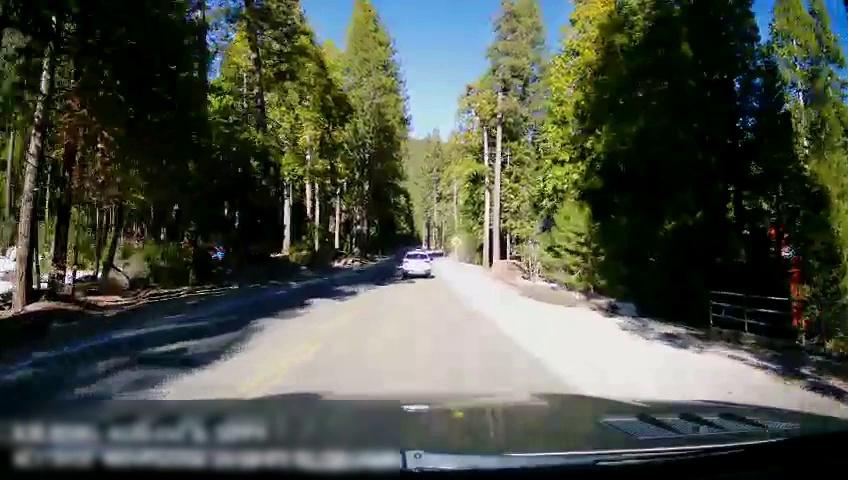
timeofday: Day
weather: Sunny
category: Drivable Space
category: Vehicles | SUV